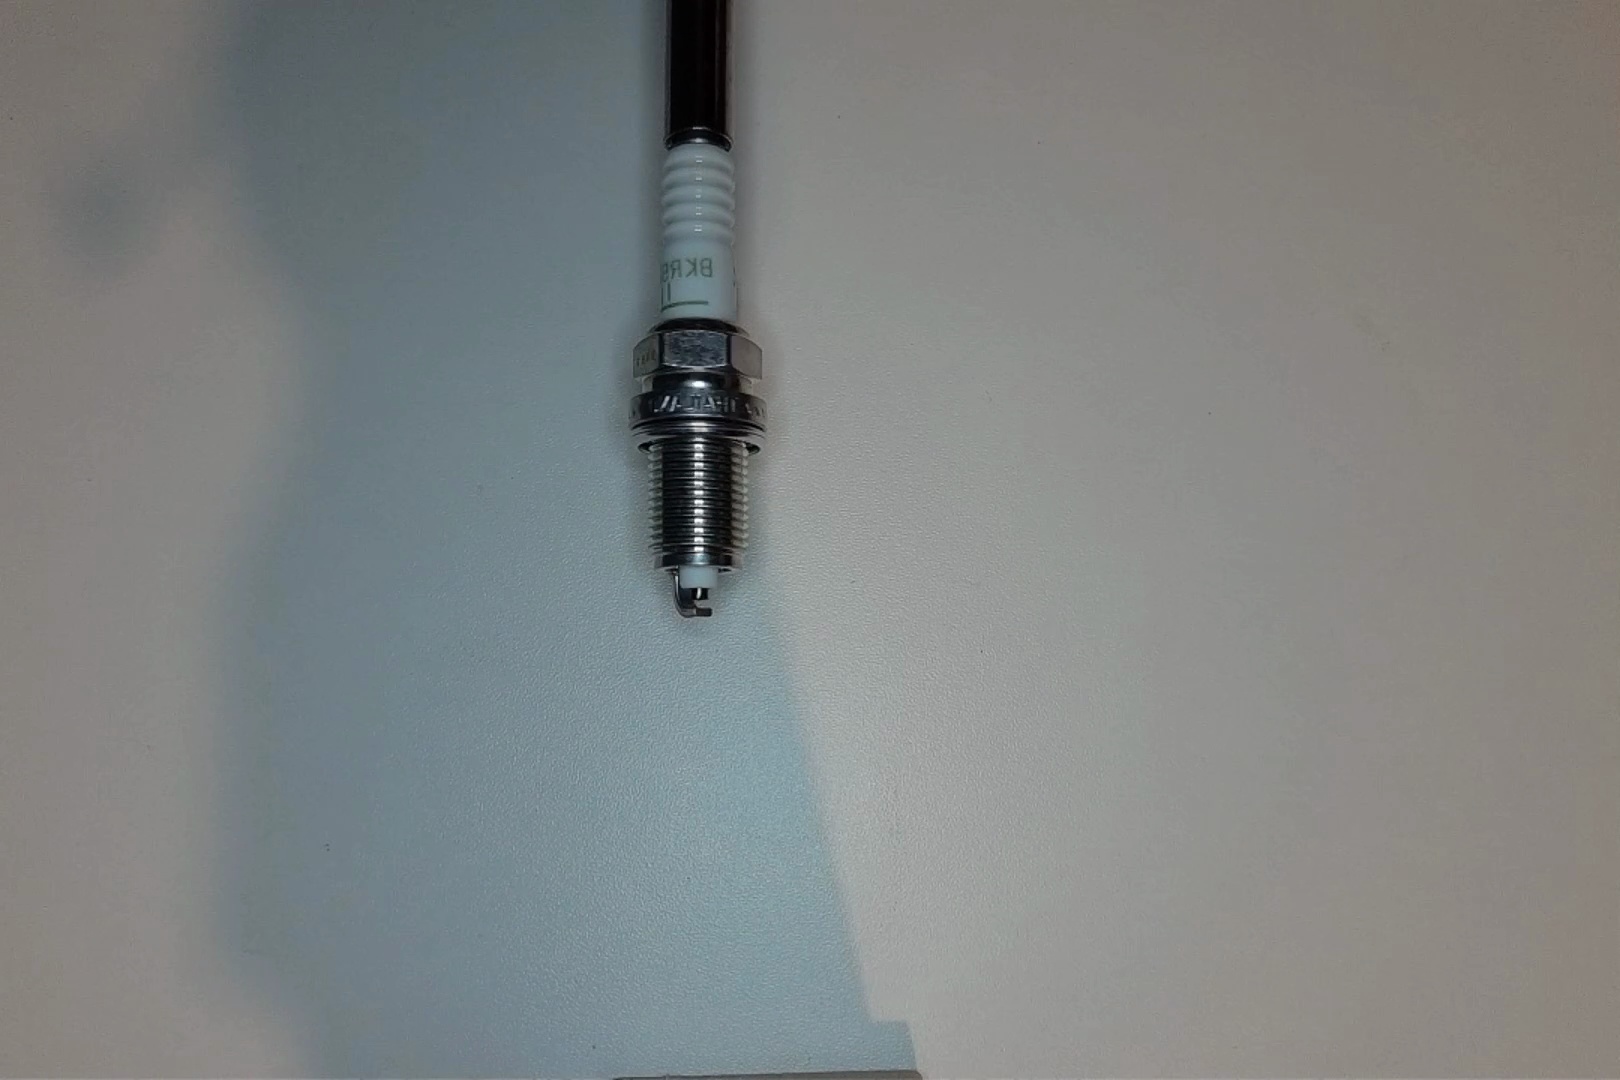
Label: normal